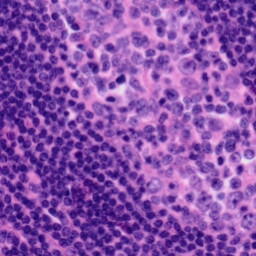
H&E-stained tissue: Tonsil